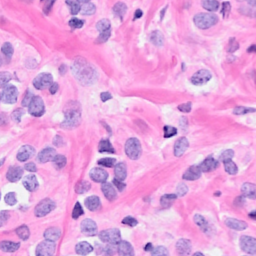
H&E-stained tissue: Breast